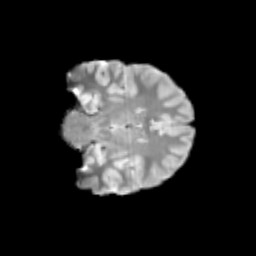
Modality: T2w
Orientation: coronal
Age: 10
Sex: male
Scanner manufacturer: siemens
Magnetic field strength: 3 T
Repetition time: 3.8 s
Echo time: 0.07 s